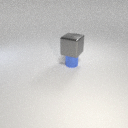
large gray metal cube above small blue metal cylinder